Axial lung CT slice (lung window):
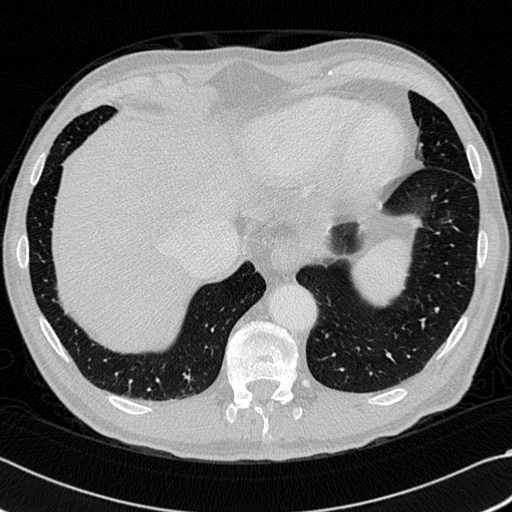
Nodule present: no